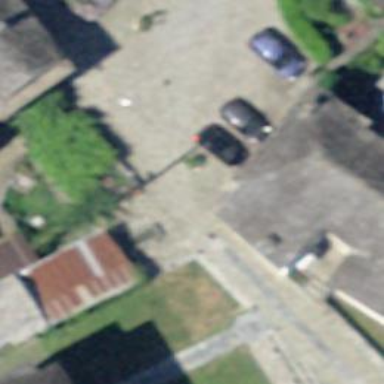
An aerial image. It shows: Alley classified as service road.